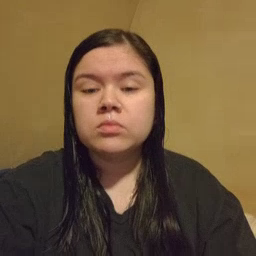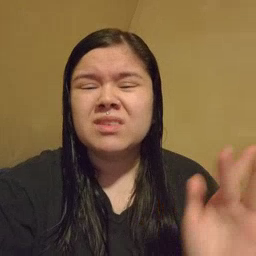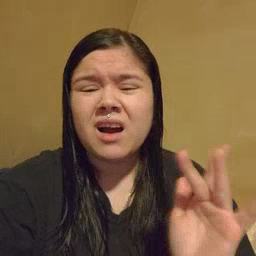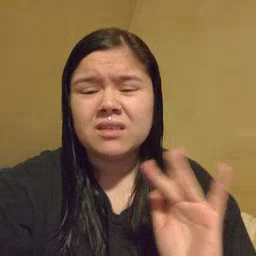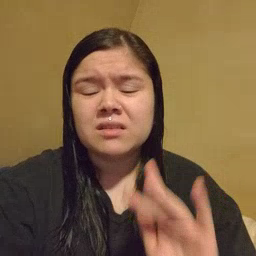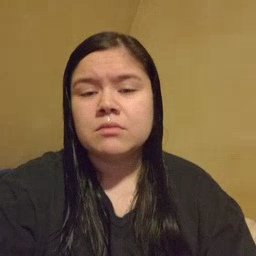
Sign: yucky